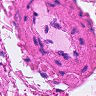
Metastatic tissue present: no